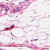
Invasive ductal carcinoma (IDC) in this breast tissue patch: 0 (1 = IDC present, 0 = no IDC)